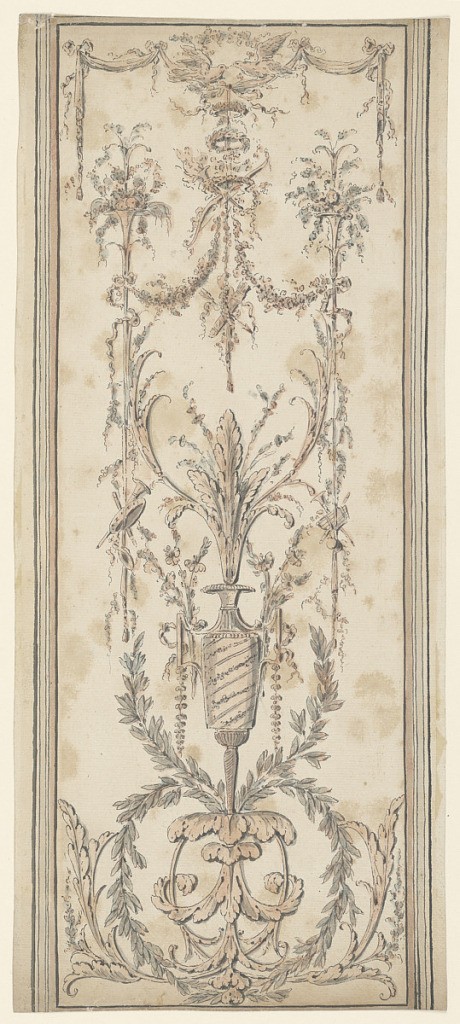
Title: Design for a decorative panel
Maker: Gilles Paul Cauvet, French, 1731–1788
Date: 1777
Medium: Pen and ink, brush and watercolor on paper
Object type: Drawing
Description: Arabesque panel composed of an urn in the center, springing from a base made up of acanthus leaves and vine tendrils.